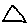
Label: triangle